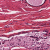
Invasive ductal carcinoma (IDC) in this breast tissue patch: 0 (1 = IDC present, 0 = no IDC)